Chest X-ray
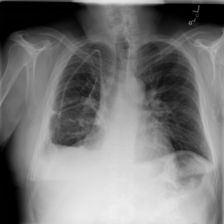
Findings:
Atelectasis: negative
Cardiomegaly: negative
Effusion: negative
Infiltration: negative
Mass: negative
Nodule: negative
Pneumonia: negative
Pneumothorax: negative
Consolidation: negative
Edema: negative
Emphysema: negative
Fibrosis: negative
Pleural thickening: negative
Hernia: negative